Interaction volume radius: 5 \u00c5
Interaction volume height: 10 \u00c5
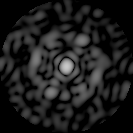
Disorder parameter: 0.8387